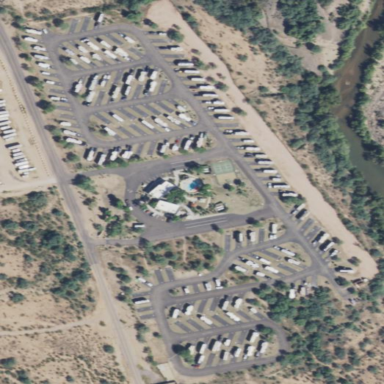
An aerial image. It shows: Caravan site for tourism.